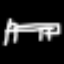
Label: bed